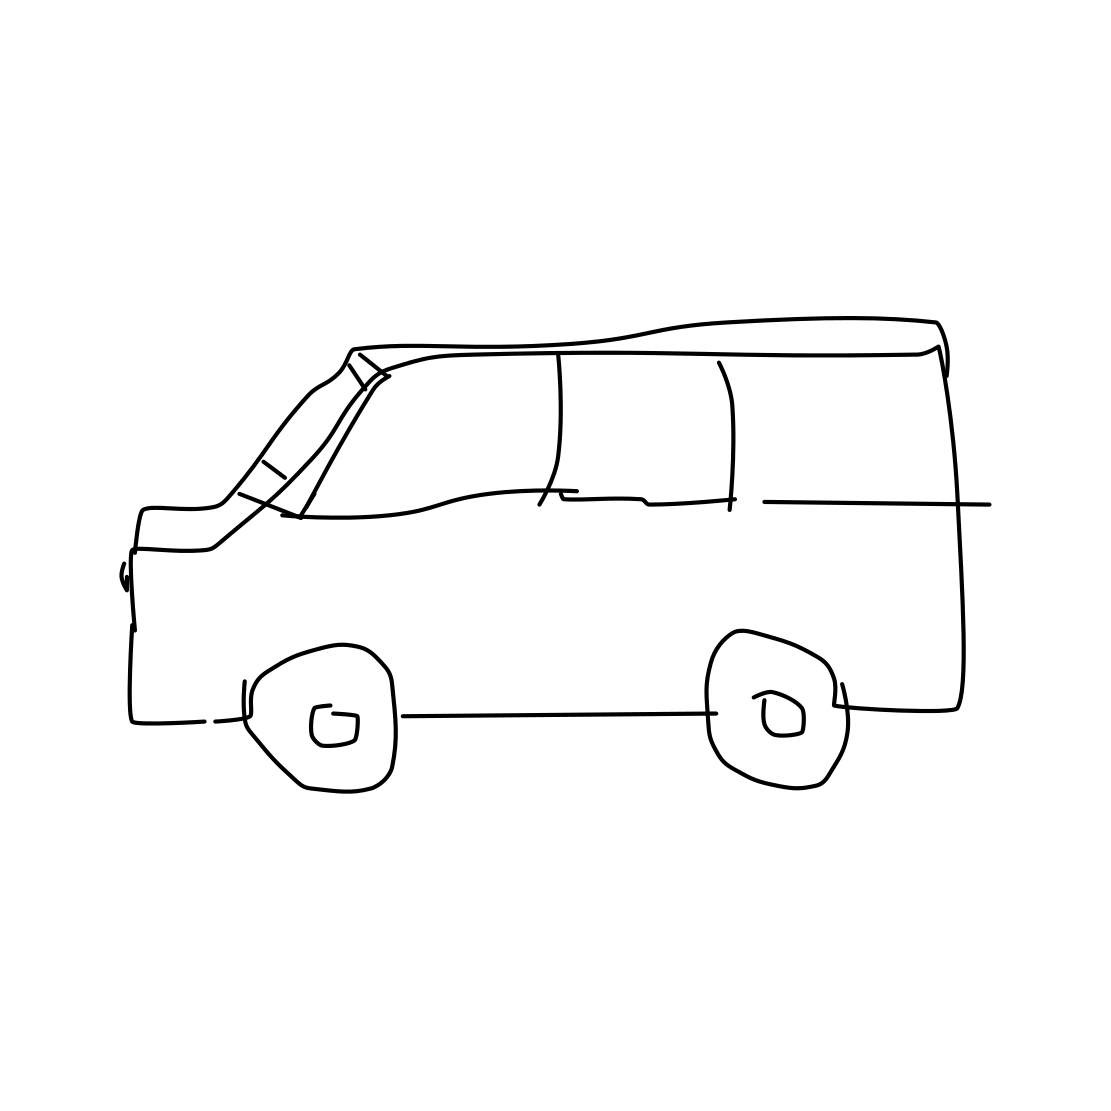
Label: van